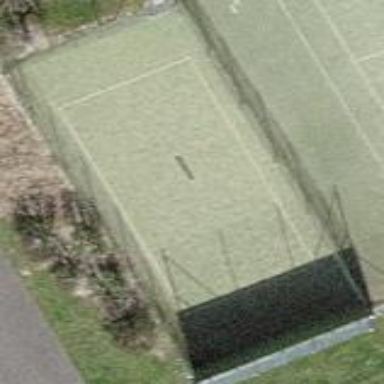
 perfect for sports and leisure activities."